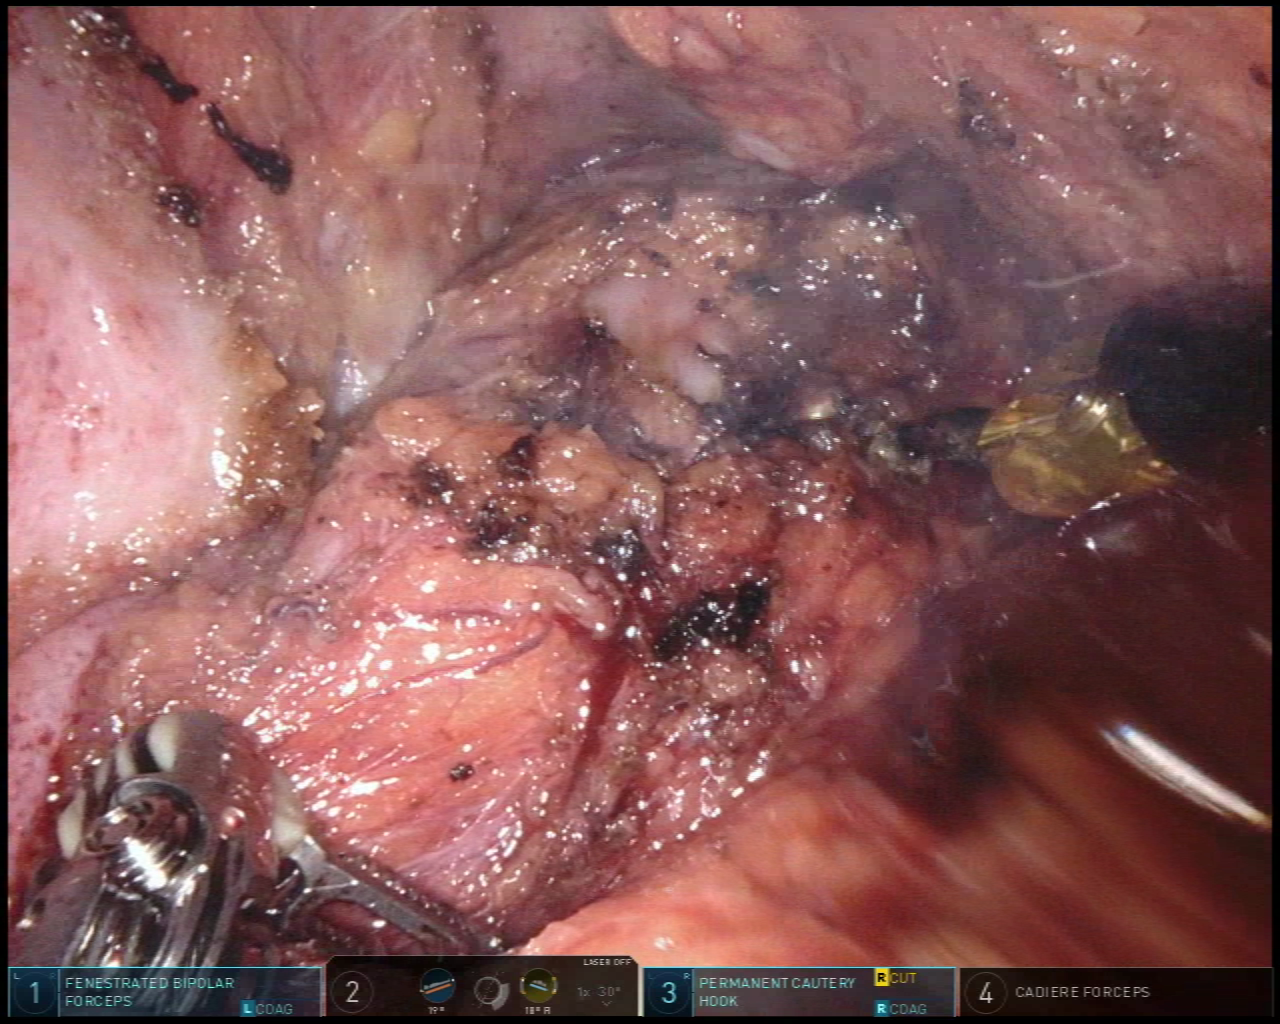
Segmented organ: vesicular_glands
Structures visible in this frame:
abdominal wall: no
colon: no
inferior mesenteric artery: no
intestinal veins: no
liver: no
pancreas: no
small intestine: no
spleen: no
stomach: no
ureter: no
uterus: no
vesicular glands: yes